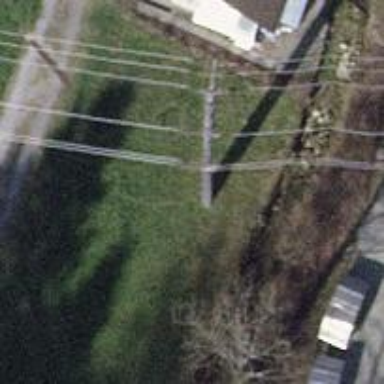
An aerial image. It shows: Concrete power pole.